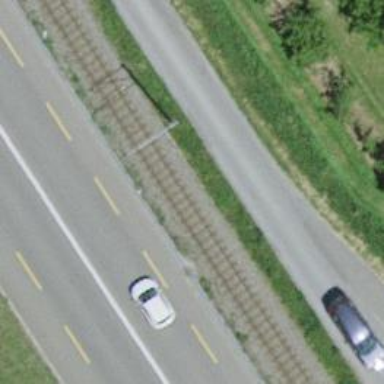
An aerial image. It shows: Narrow-gauge railway with 1 track. The tracks are electrified with contact line.